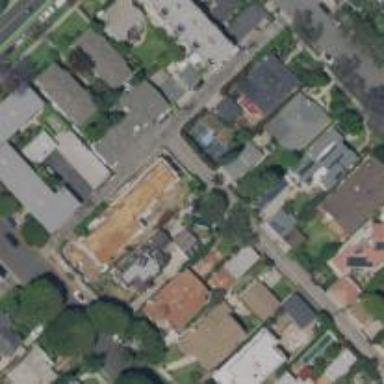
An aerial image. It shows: Residential alley serving as service road.